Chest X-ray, PA view. Patient: 48 years old, sex F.
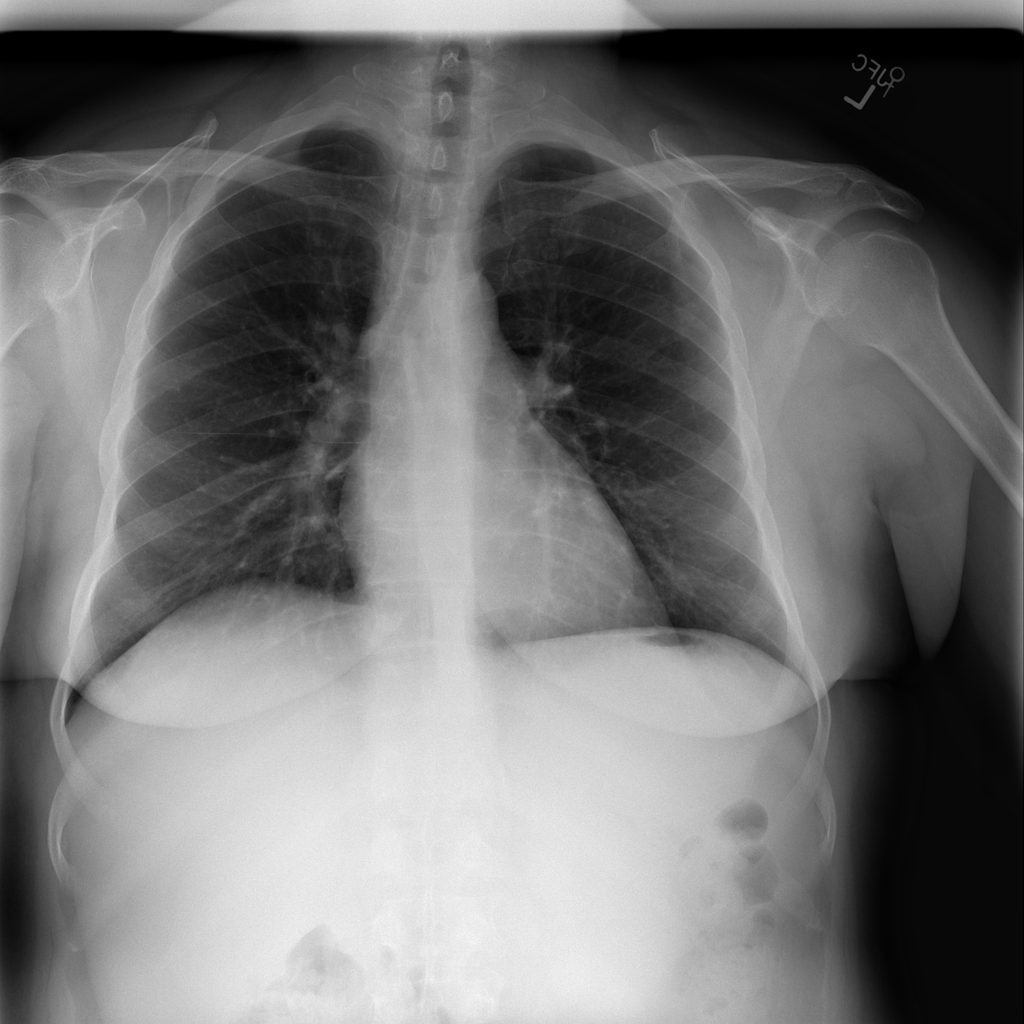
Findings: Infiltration